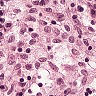
Metastatic tissue present: no